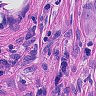
Metastatic tissue present: yes